Aerial crown-view tile of a tropical tree (Barro Colorado Island, Panama), acquired 20240611:
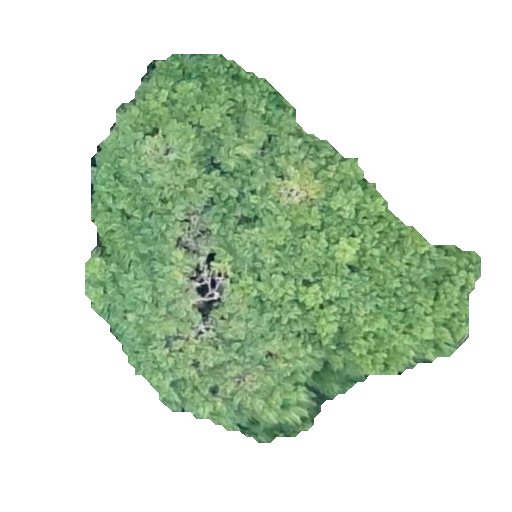
Species: Jacaranda copaia
GBIF accepted scientific name: Jacaranda copaia
Crown area: 152.017 m²